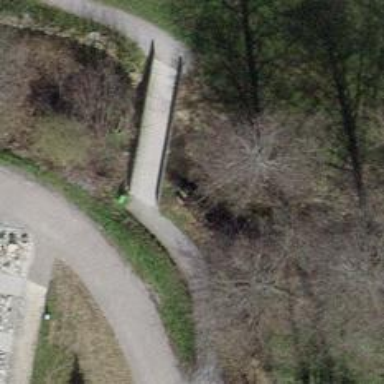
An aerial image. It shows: Path with pebblestone surface.